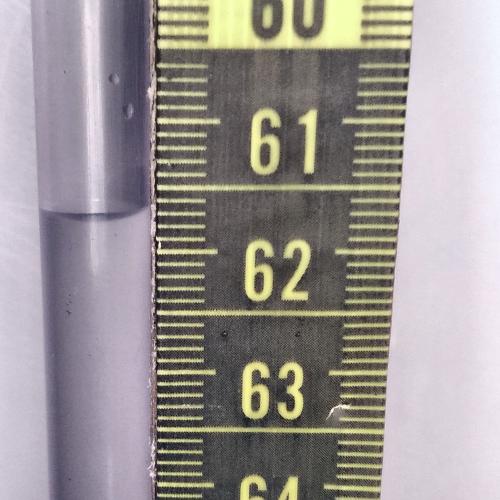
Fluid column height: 61.7 cm